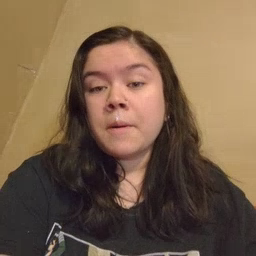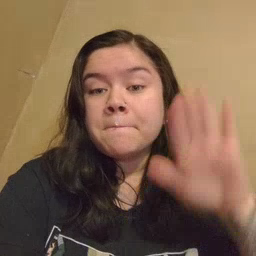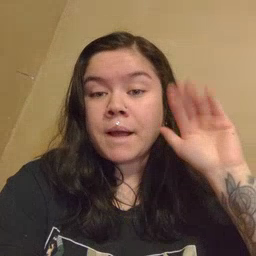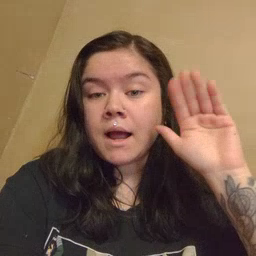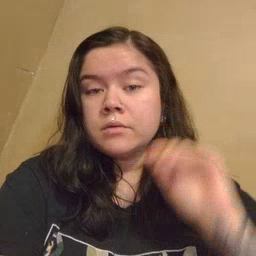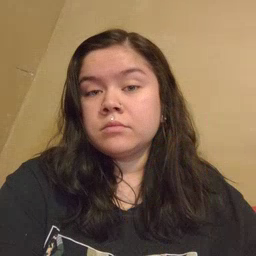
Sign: bye